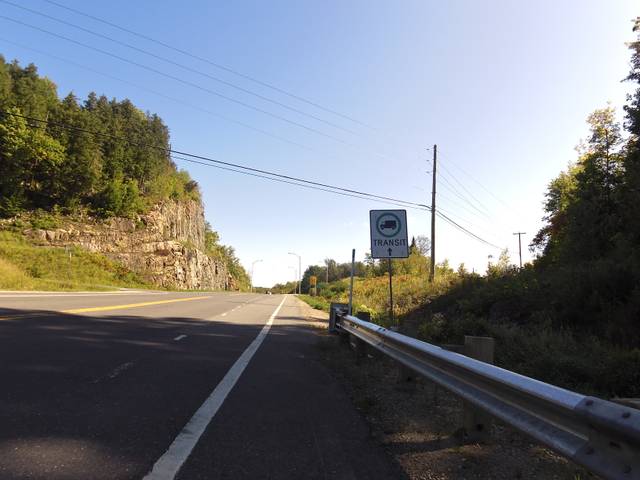
Region: Canada
Coordinates: 45.621, -75.433